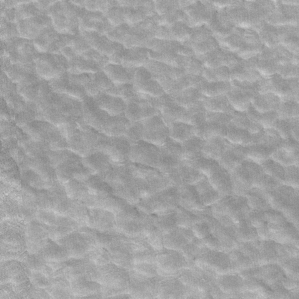
Label: frost